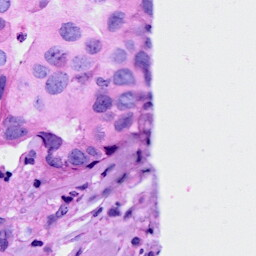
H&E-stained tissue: Breast